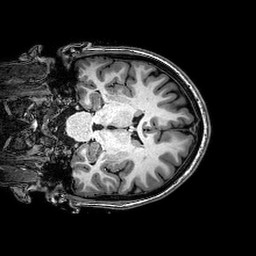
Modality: T1w
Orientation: coronal
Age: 21
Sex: female
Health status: healthy
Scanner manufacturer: philips
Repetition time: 0.008173 s
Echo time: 0.00375 s